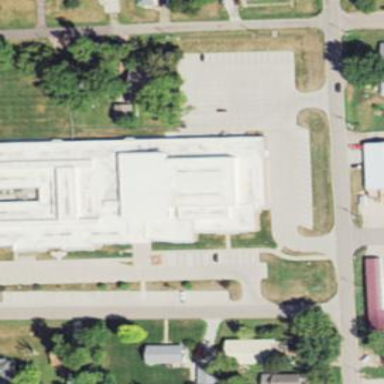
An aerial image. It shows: School building.